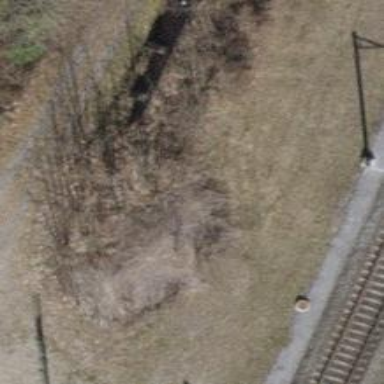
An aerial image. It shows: Retaining wall.